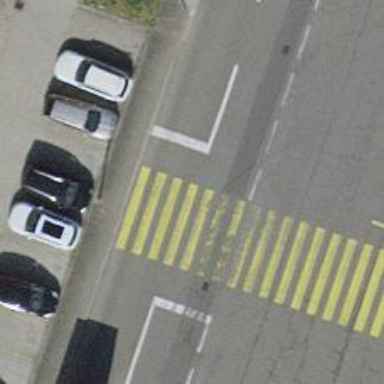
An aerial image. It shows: Zebra crossing on the road.